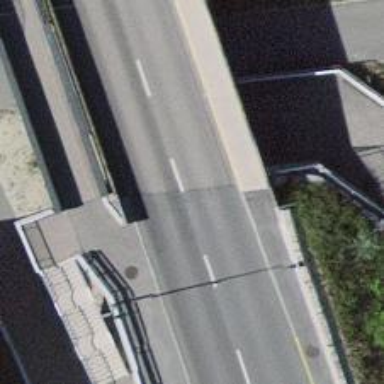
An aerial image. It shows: Road with steps.